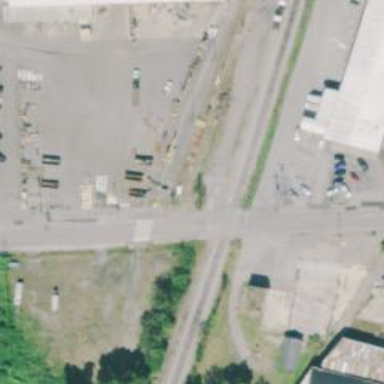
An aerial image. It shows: Level crossing along the railway.